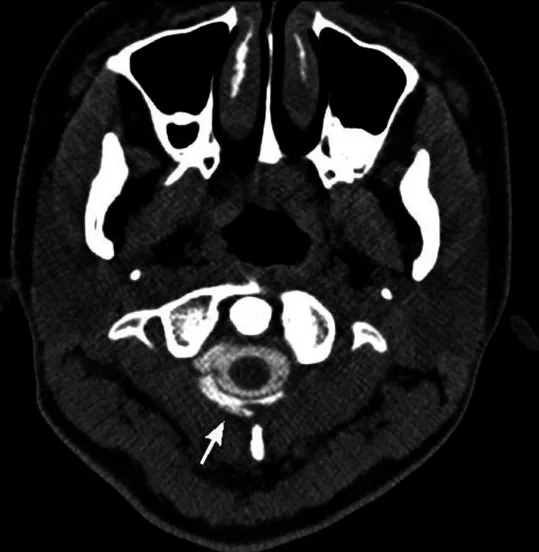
Contrast-enhanced computed tomography of the spinal cord shows extravasation of contrast into the epidural space.
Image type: radiology (ct)